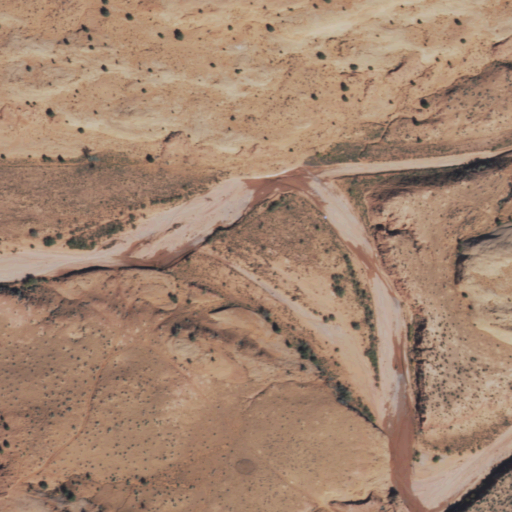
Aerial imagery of valley in Arizona named Tseligaideeza Canyon containing only shrub